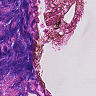
Metastatic tissue present: no